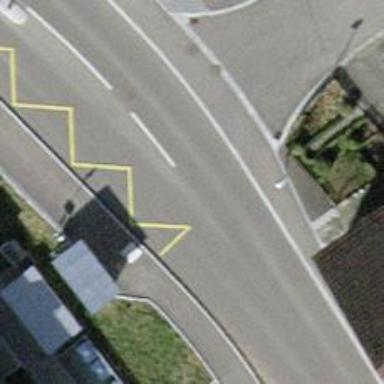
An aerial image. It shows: Bus stop with designated stop position for public transport.